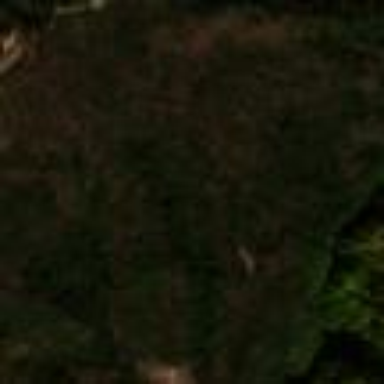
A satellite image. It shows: Tree savannah woodland.